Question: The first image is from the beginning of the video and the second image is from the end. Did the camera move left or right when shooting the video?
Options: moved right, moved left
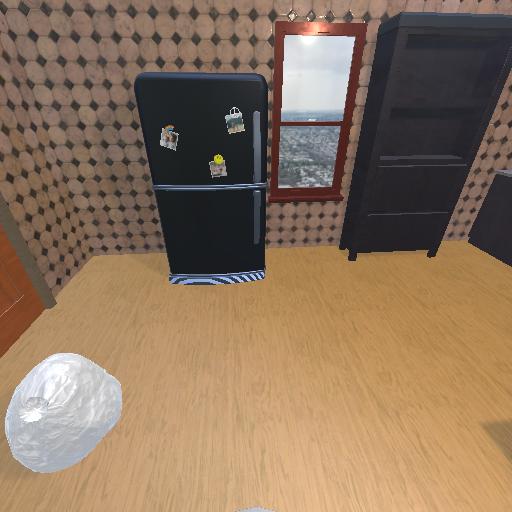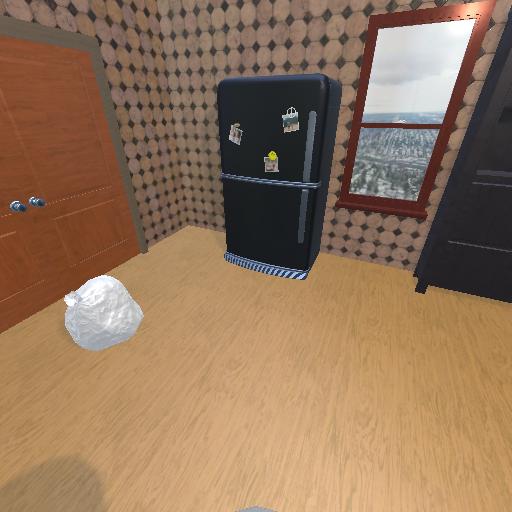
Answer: moved right